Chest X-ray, AP view. Patient: 33 years old, sex M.
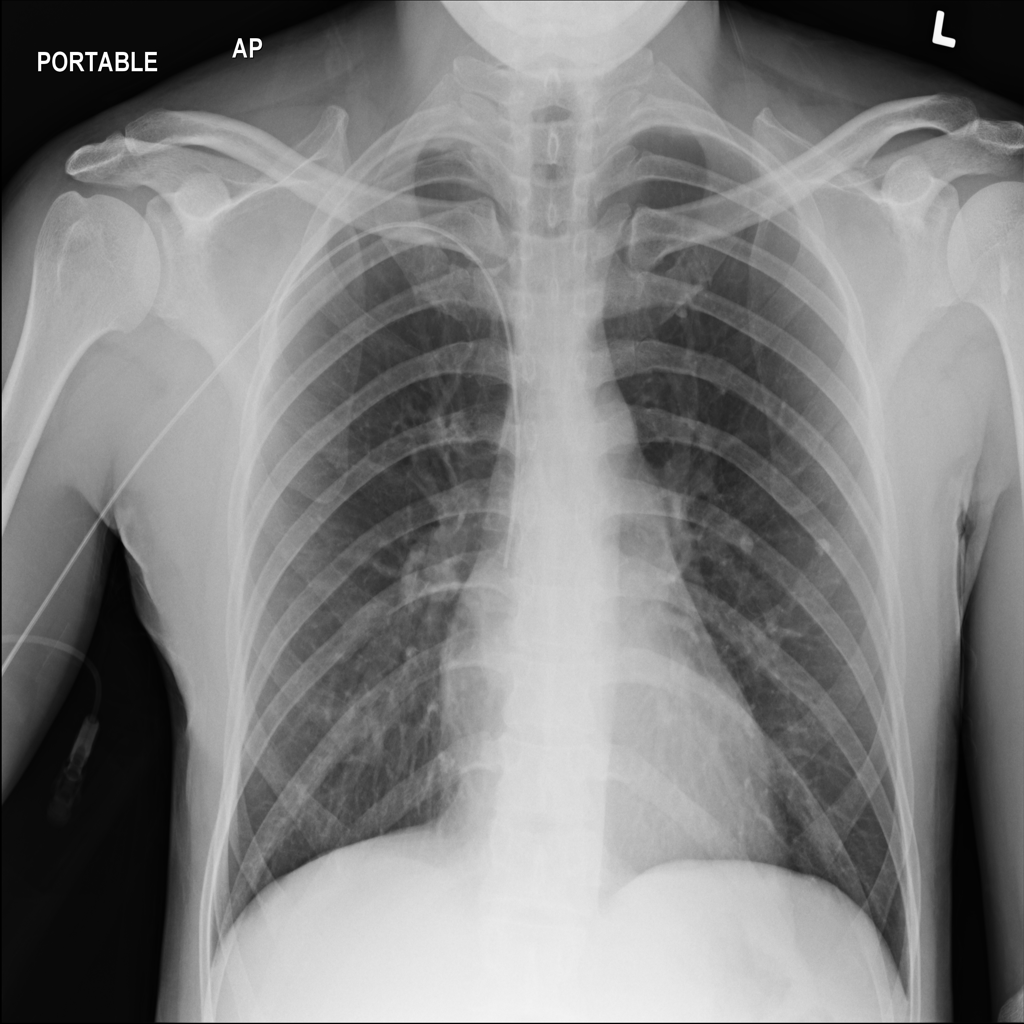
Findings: No Finding